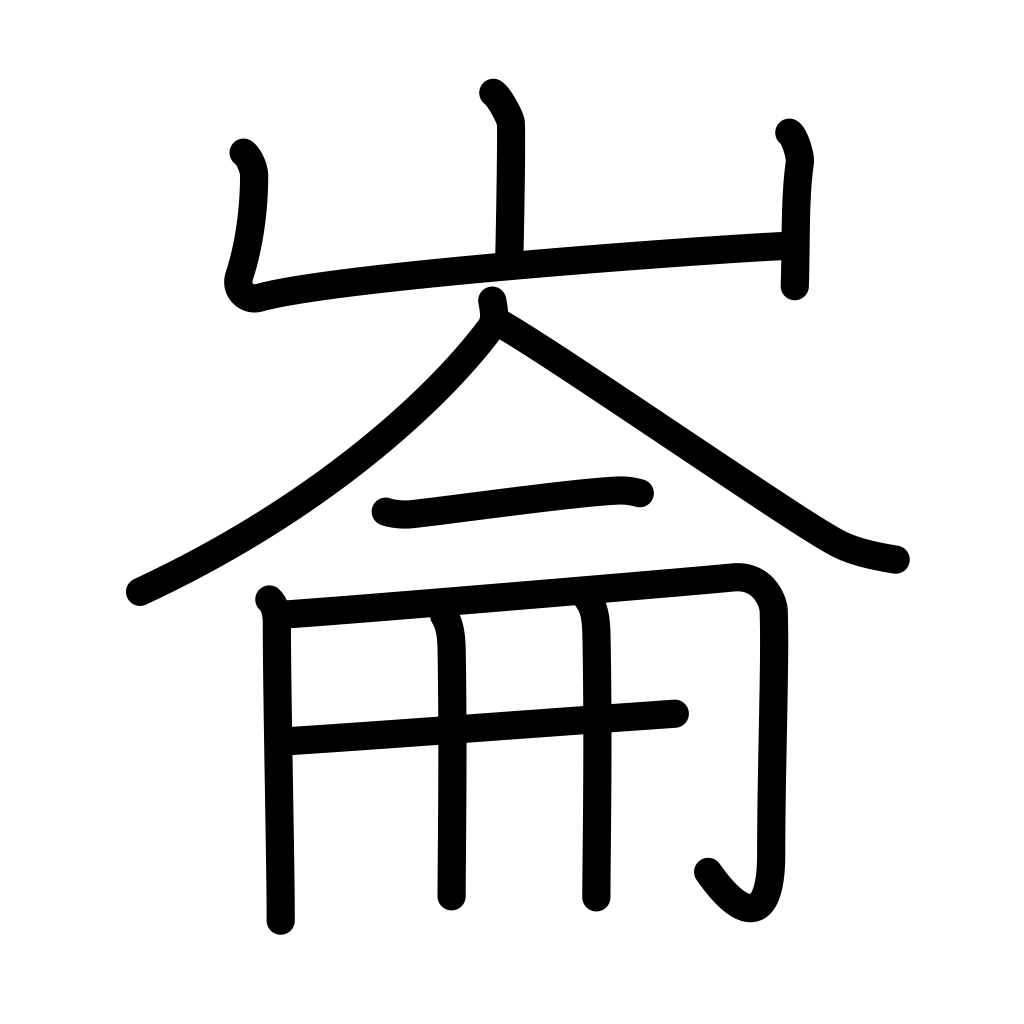
Meaning: place name